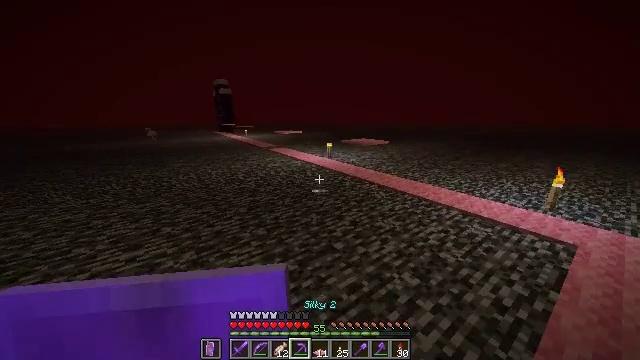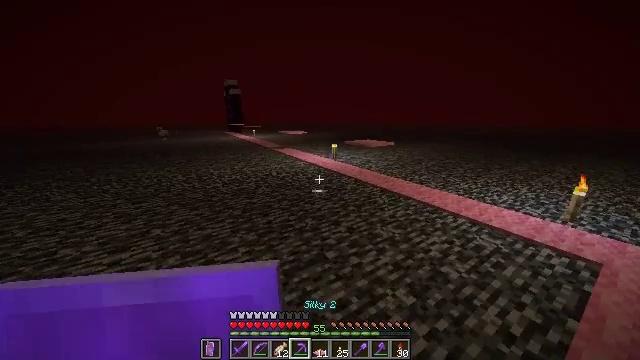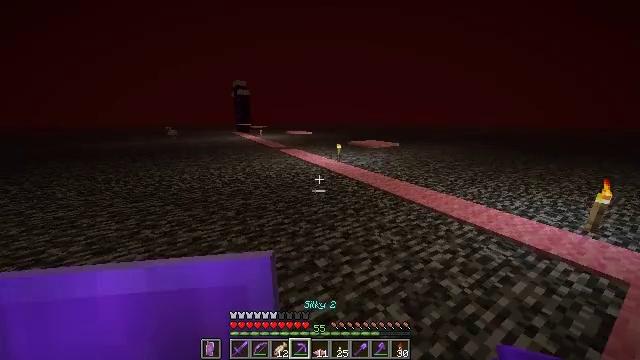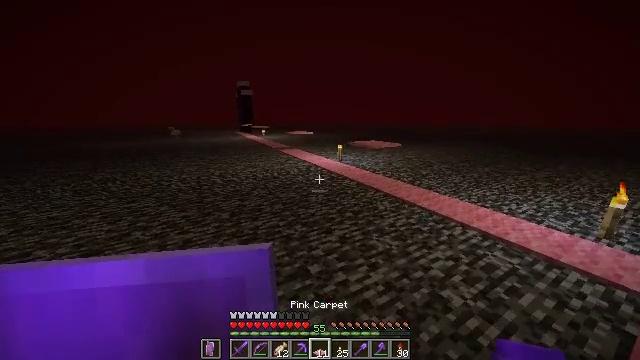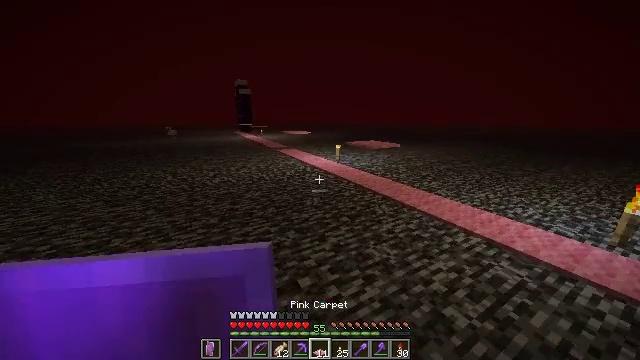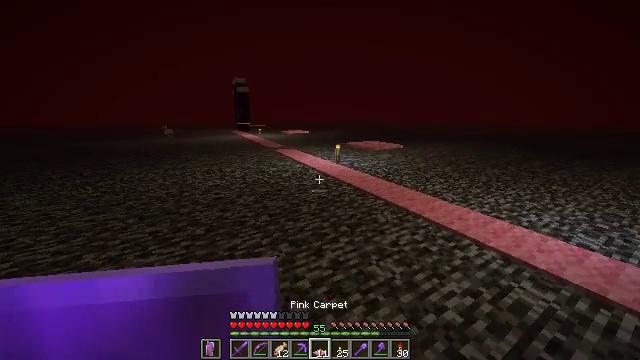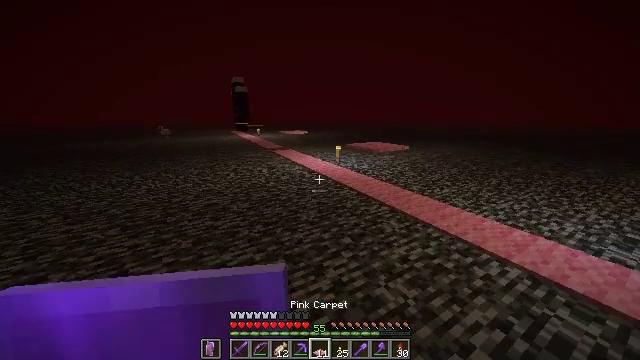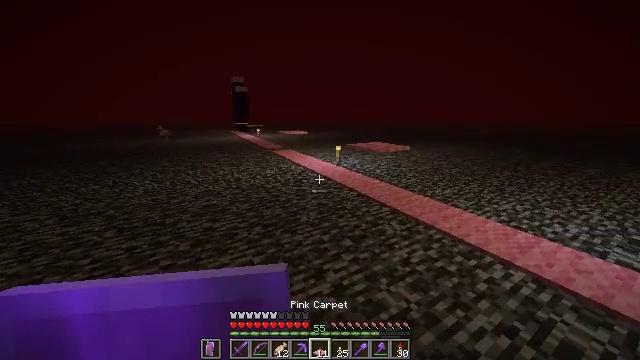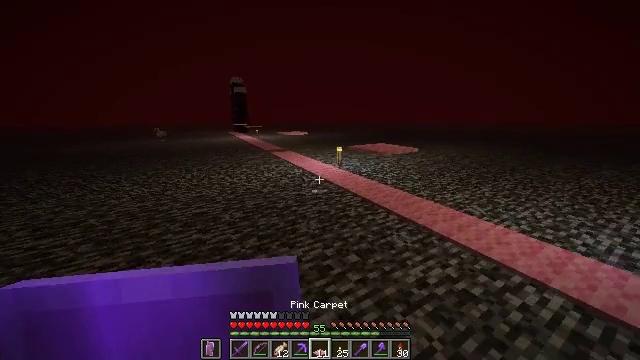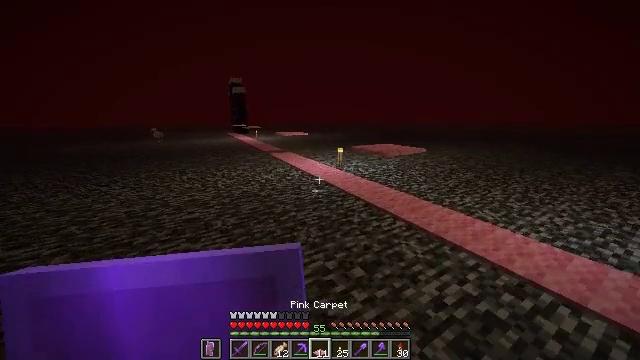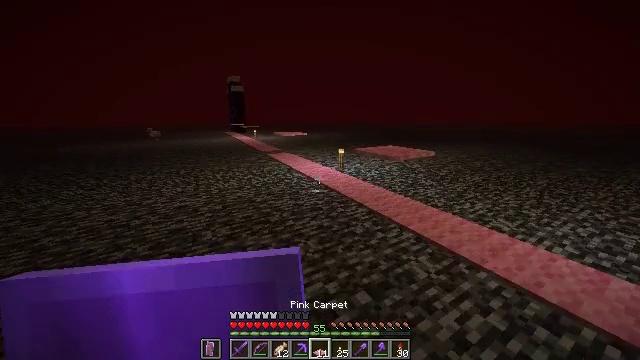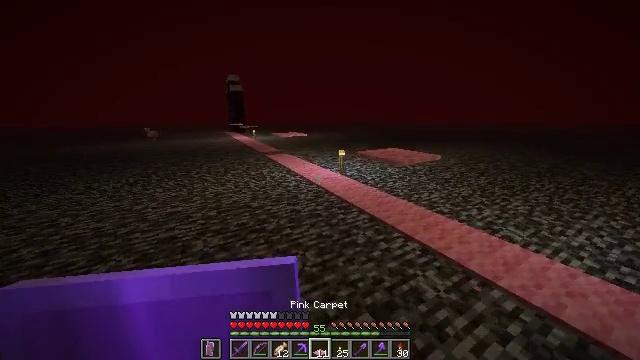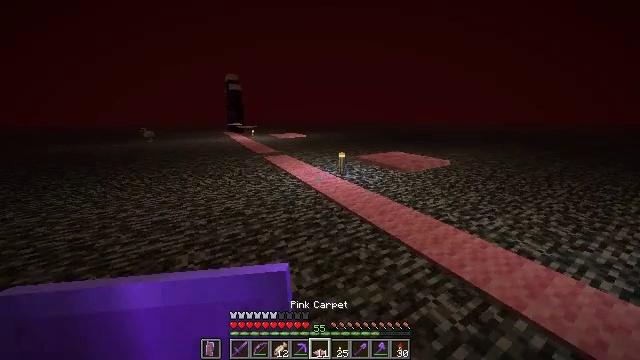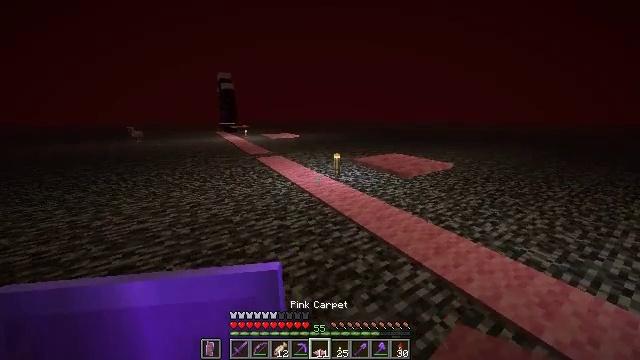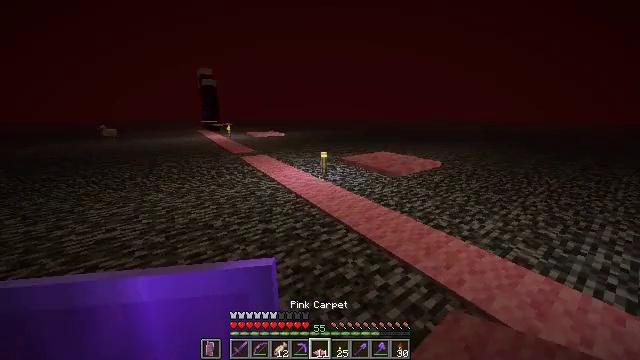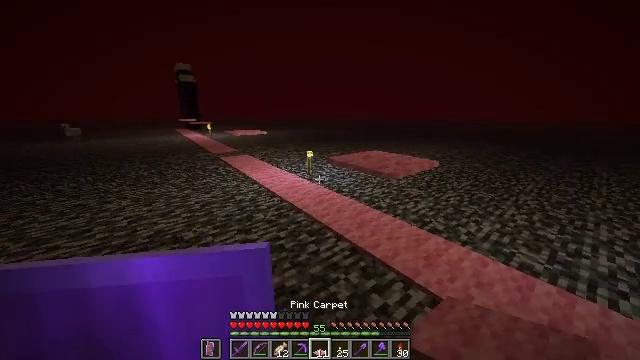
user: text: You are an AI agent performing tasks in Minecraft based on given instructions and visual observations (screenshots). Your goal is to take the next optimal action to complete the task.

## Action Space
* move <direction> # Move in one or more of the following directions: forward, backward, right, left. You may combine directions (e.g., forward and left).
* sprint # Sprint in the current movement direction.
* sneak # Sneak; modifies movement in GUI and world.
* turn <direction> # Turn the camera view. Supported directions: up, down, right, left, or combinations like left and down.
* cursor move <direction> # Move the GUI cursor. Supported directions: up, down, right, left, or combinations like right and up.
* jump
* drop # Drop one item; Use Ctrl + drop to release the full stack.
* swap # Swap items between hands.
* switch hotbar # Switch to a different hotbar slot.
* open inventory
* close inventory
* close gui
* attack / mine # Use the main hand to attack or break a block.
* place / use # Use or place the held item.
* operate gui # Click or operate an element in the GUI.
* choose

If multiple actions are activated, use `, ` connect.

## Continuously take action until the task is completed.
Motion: motion action
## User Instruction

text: mine block pink carpet
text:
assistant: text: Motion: move forward and move right, sprint, turn left
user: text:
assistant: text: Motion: move forward and move right, sprint, turn left
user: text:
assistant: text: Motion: move forward, sprint, turn left
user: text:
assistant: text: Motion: move forward, sprint
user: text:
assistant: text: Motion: move forward, sprint
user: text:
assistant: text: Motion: move forward, sprint
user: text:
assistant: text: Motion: move forward, sprint
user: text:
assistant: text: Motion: move forward, sprint
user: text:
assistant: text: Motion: move forward, sprint
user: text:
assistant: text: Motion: move forward, sprint
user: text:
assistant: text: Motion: move forward, sprint
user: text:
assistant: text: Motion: move forward, sprint
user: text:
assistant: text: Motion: move forward, sprint, turn right
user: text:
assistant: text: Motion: move forward, sprint, turn right
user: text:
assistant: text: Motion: move forward, sprint, turn right
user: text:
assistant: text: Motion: move forward, sprint, turn right
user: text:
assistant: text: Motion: move forward and move right, sprint, turn right
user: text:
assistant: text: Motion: move forward and move right, sprint
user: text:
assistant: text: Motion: move forward and move right, sprint
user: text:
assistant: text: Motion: move forward and move right, sprint
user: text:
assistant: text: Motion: move forward, sprint
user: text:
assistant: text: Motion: move forward
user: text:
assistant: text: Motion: turn left and down
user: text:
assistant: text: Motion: turn left and down
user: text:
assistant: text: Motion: turn down
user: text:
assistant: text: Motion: no_op
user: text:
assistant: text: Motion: no_op
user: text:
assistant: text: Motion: turn left
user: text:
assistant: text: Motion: turn left and down
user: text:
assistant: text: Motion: turn left, attack / mine